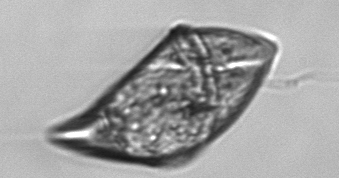
Label: Gyrodinium